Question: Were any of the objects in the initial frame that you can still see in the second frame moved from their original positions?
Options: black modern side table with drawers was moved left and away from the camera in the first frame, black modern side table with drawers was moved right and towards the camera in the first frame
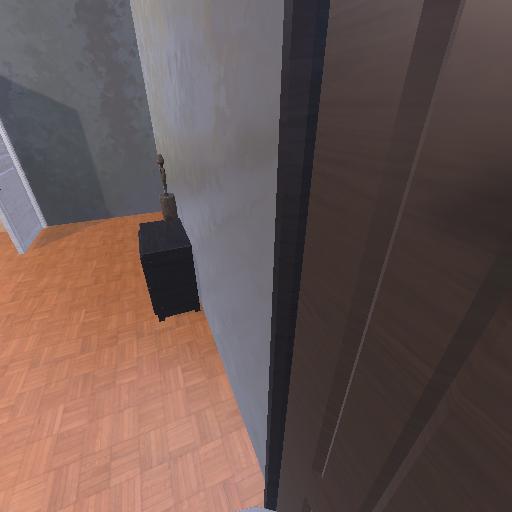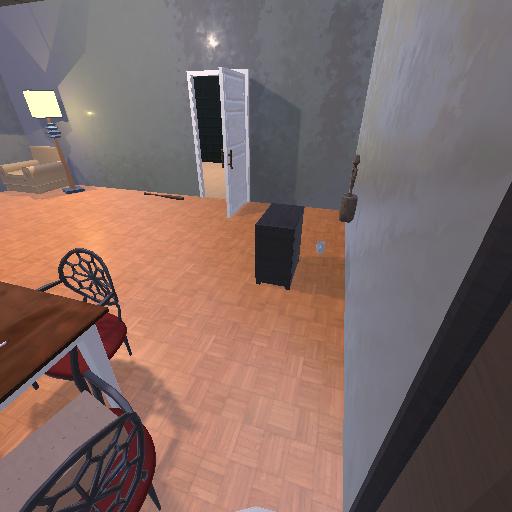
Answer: black modern side table with drawers was moved left and away from the camera in the first frame